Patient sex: F
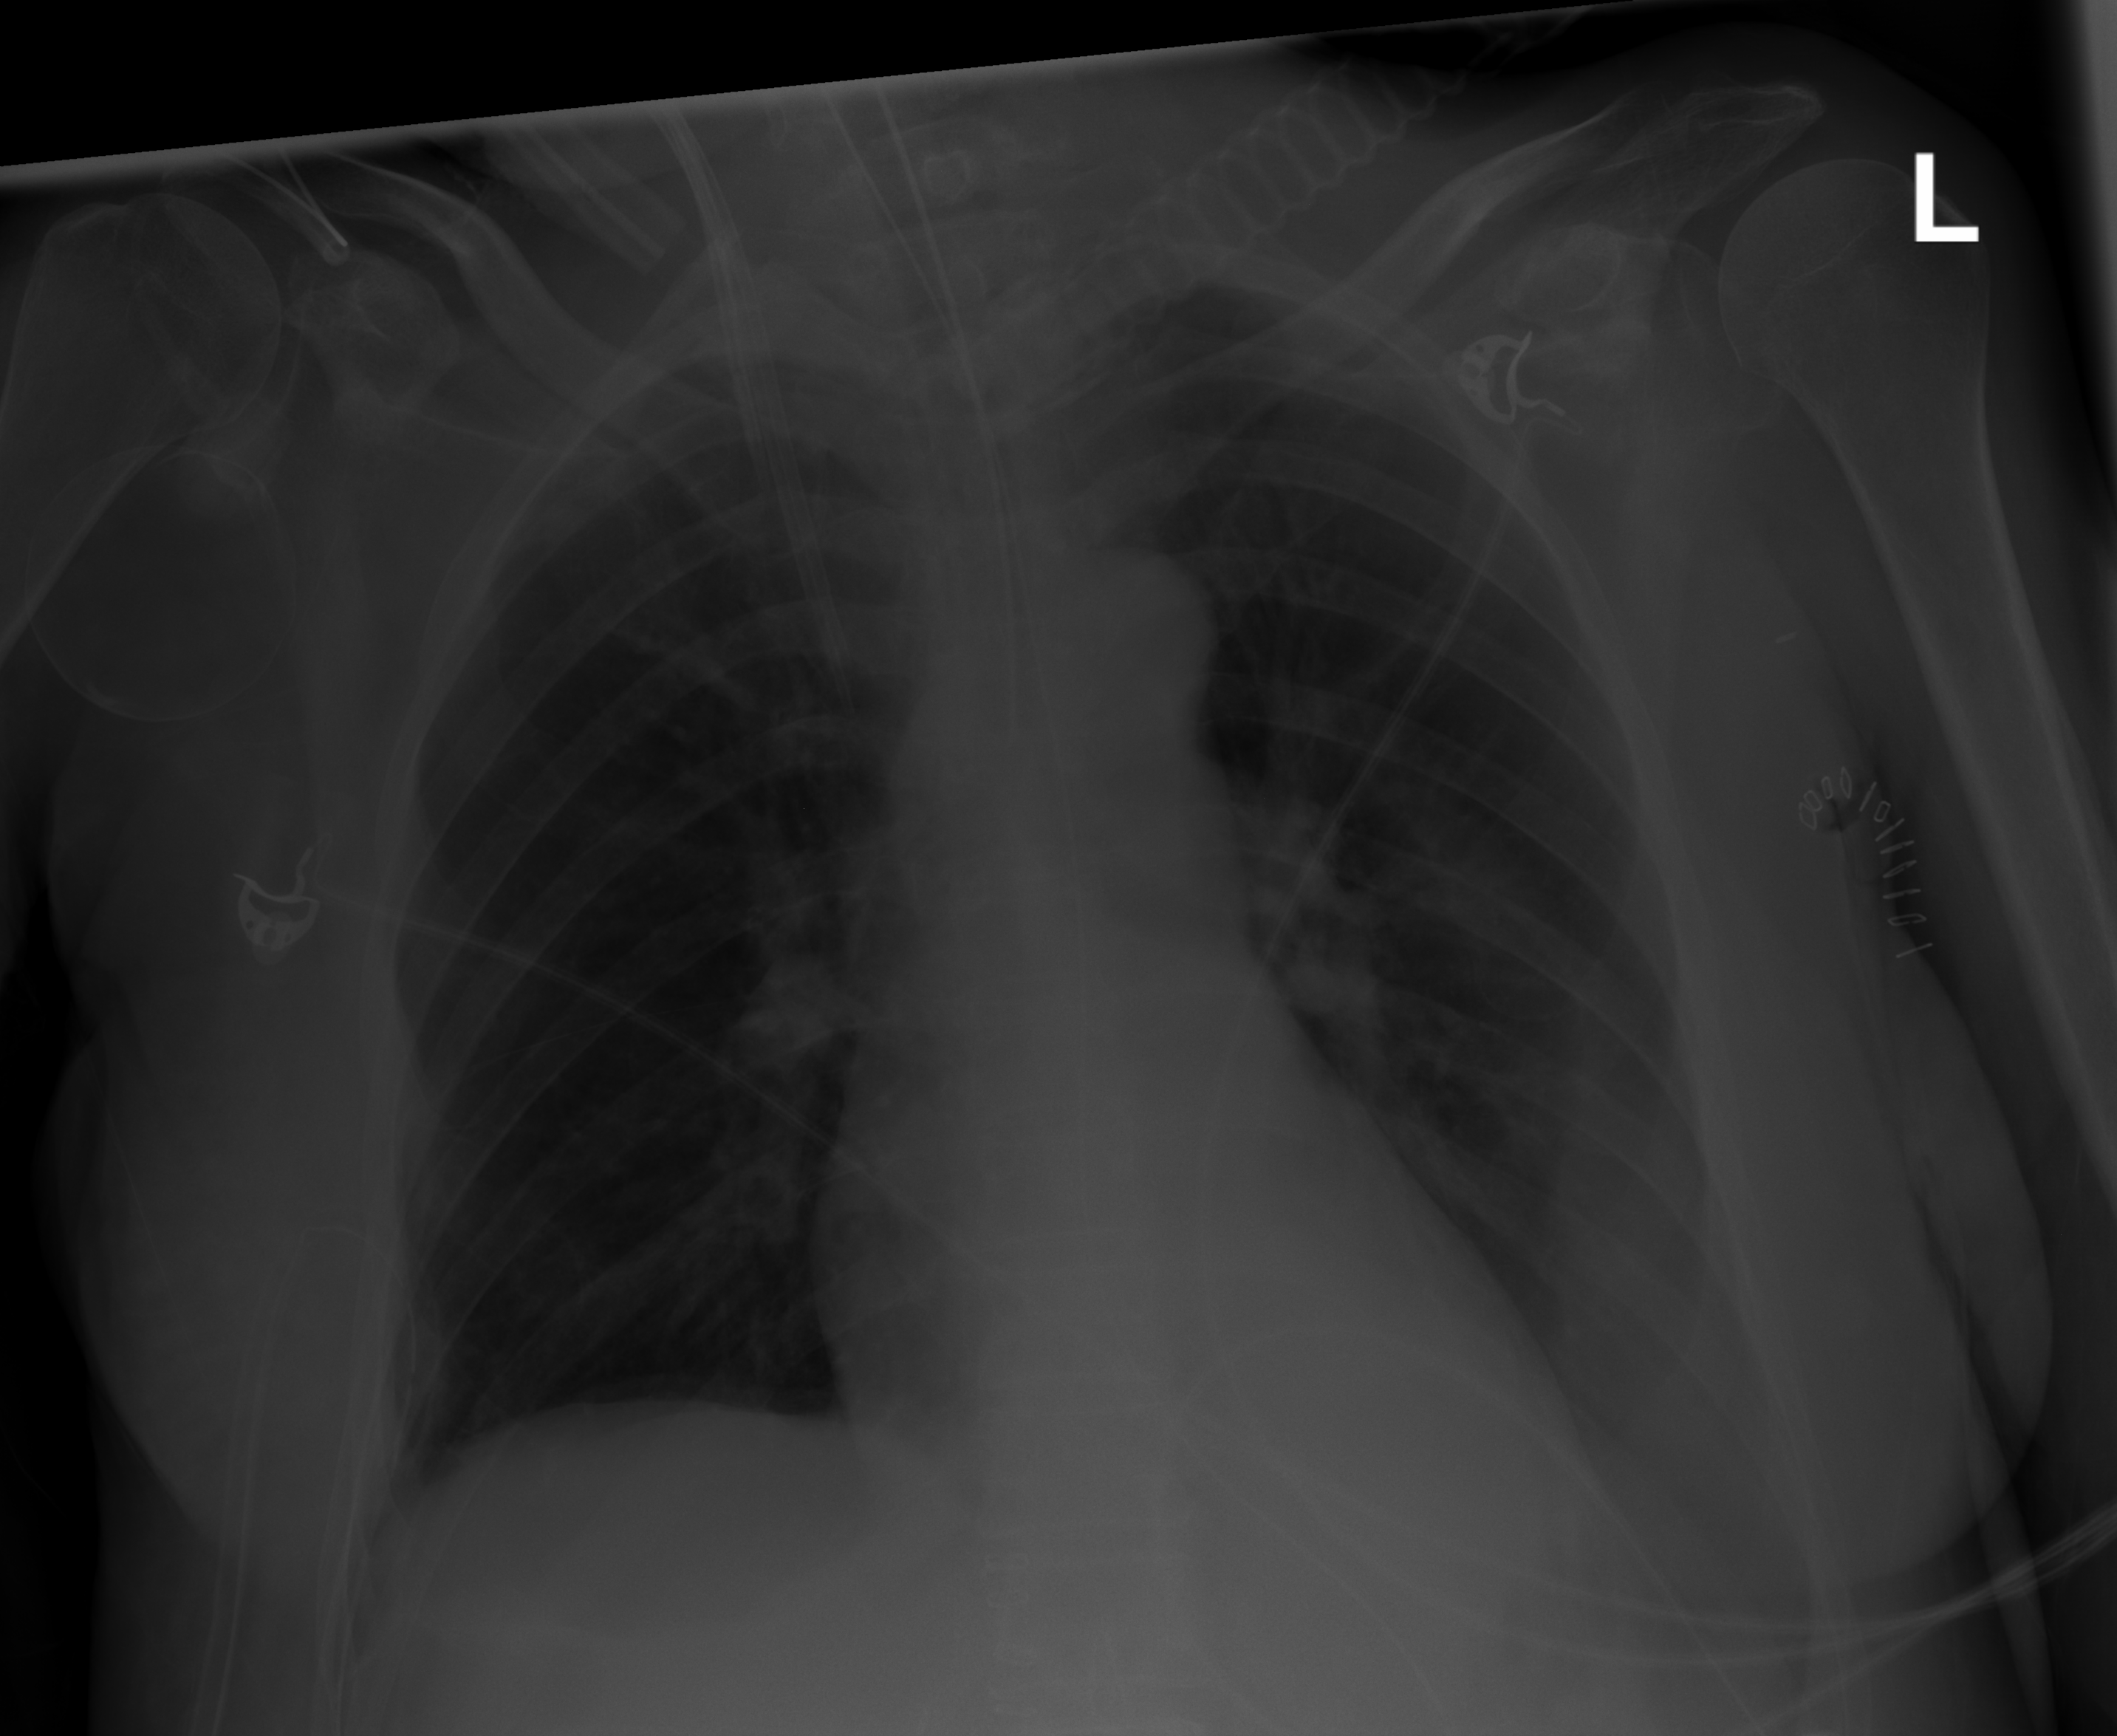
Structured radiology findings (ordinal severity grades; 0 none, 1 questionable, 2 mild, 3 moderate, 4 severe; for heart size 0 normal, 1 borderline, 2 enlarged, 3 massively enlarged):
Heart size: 0
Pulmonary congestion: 0
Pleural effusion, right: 0
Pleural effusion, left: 3
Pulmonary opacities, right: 0
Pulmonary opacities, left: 0
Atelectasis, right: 0
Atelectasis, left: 3